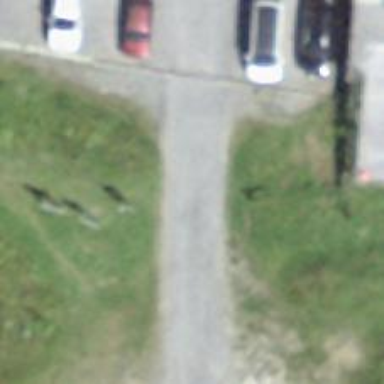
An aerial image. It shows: Unclassified road with asphalt surface.